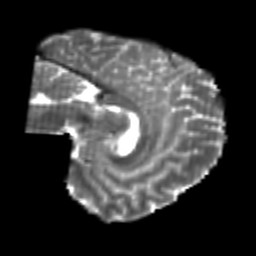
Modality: T2w
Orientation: sagittal
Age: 24
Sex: male
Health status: healthy
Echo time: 0.074 s